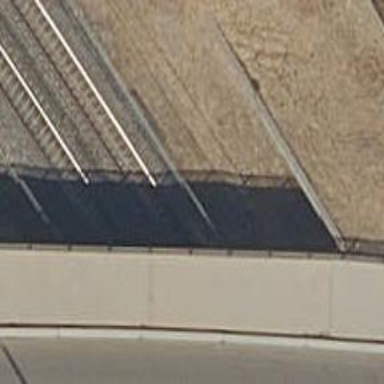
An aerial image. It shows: Tunnel with electrified contact lines.